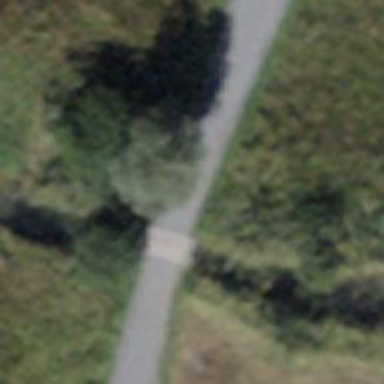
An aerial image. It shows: Agricultural track on bridge with grade 2 track surface.